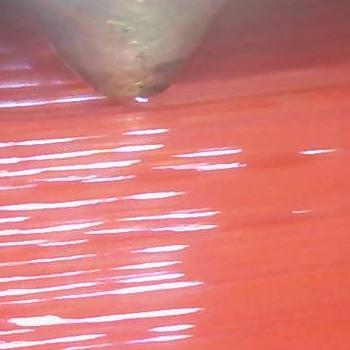
Flow rate: 89%